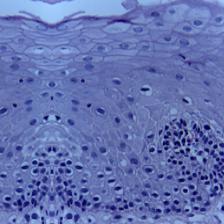
Diagnosis: OSCC